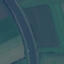
Land use / land cover: River